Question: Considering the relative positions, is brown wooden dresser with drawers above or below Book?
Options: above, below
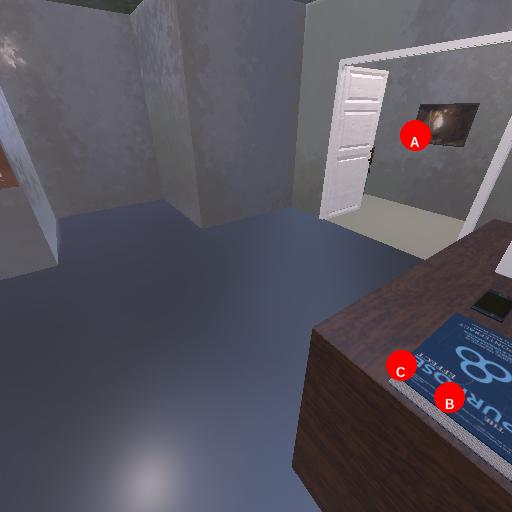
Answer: above